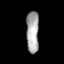
Tissue: lung
Cell type: Fibroblasts
Senescence score: 0.2019
Nuclear area (px): 514
Mean DAPI intensity: 168.156